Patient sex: M
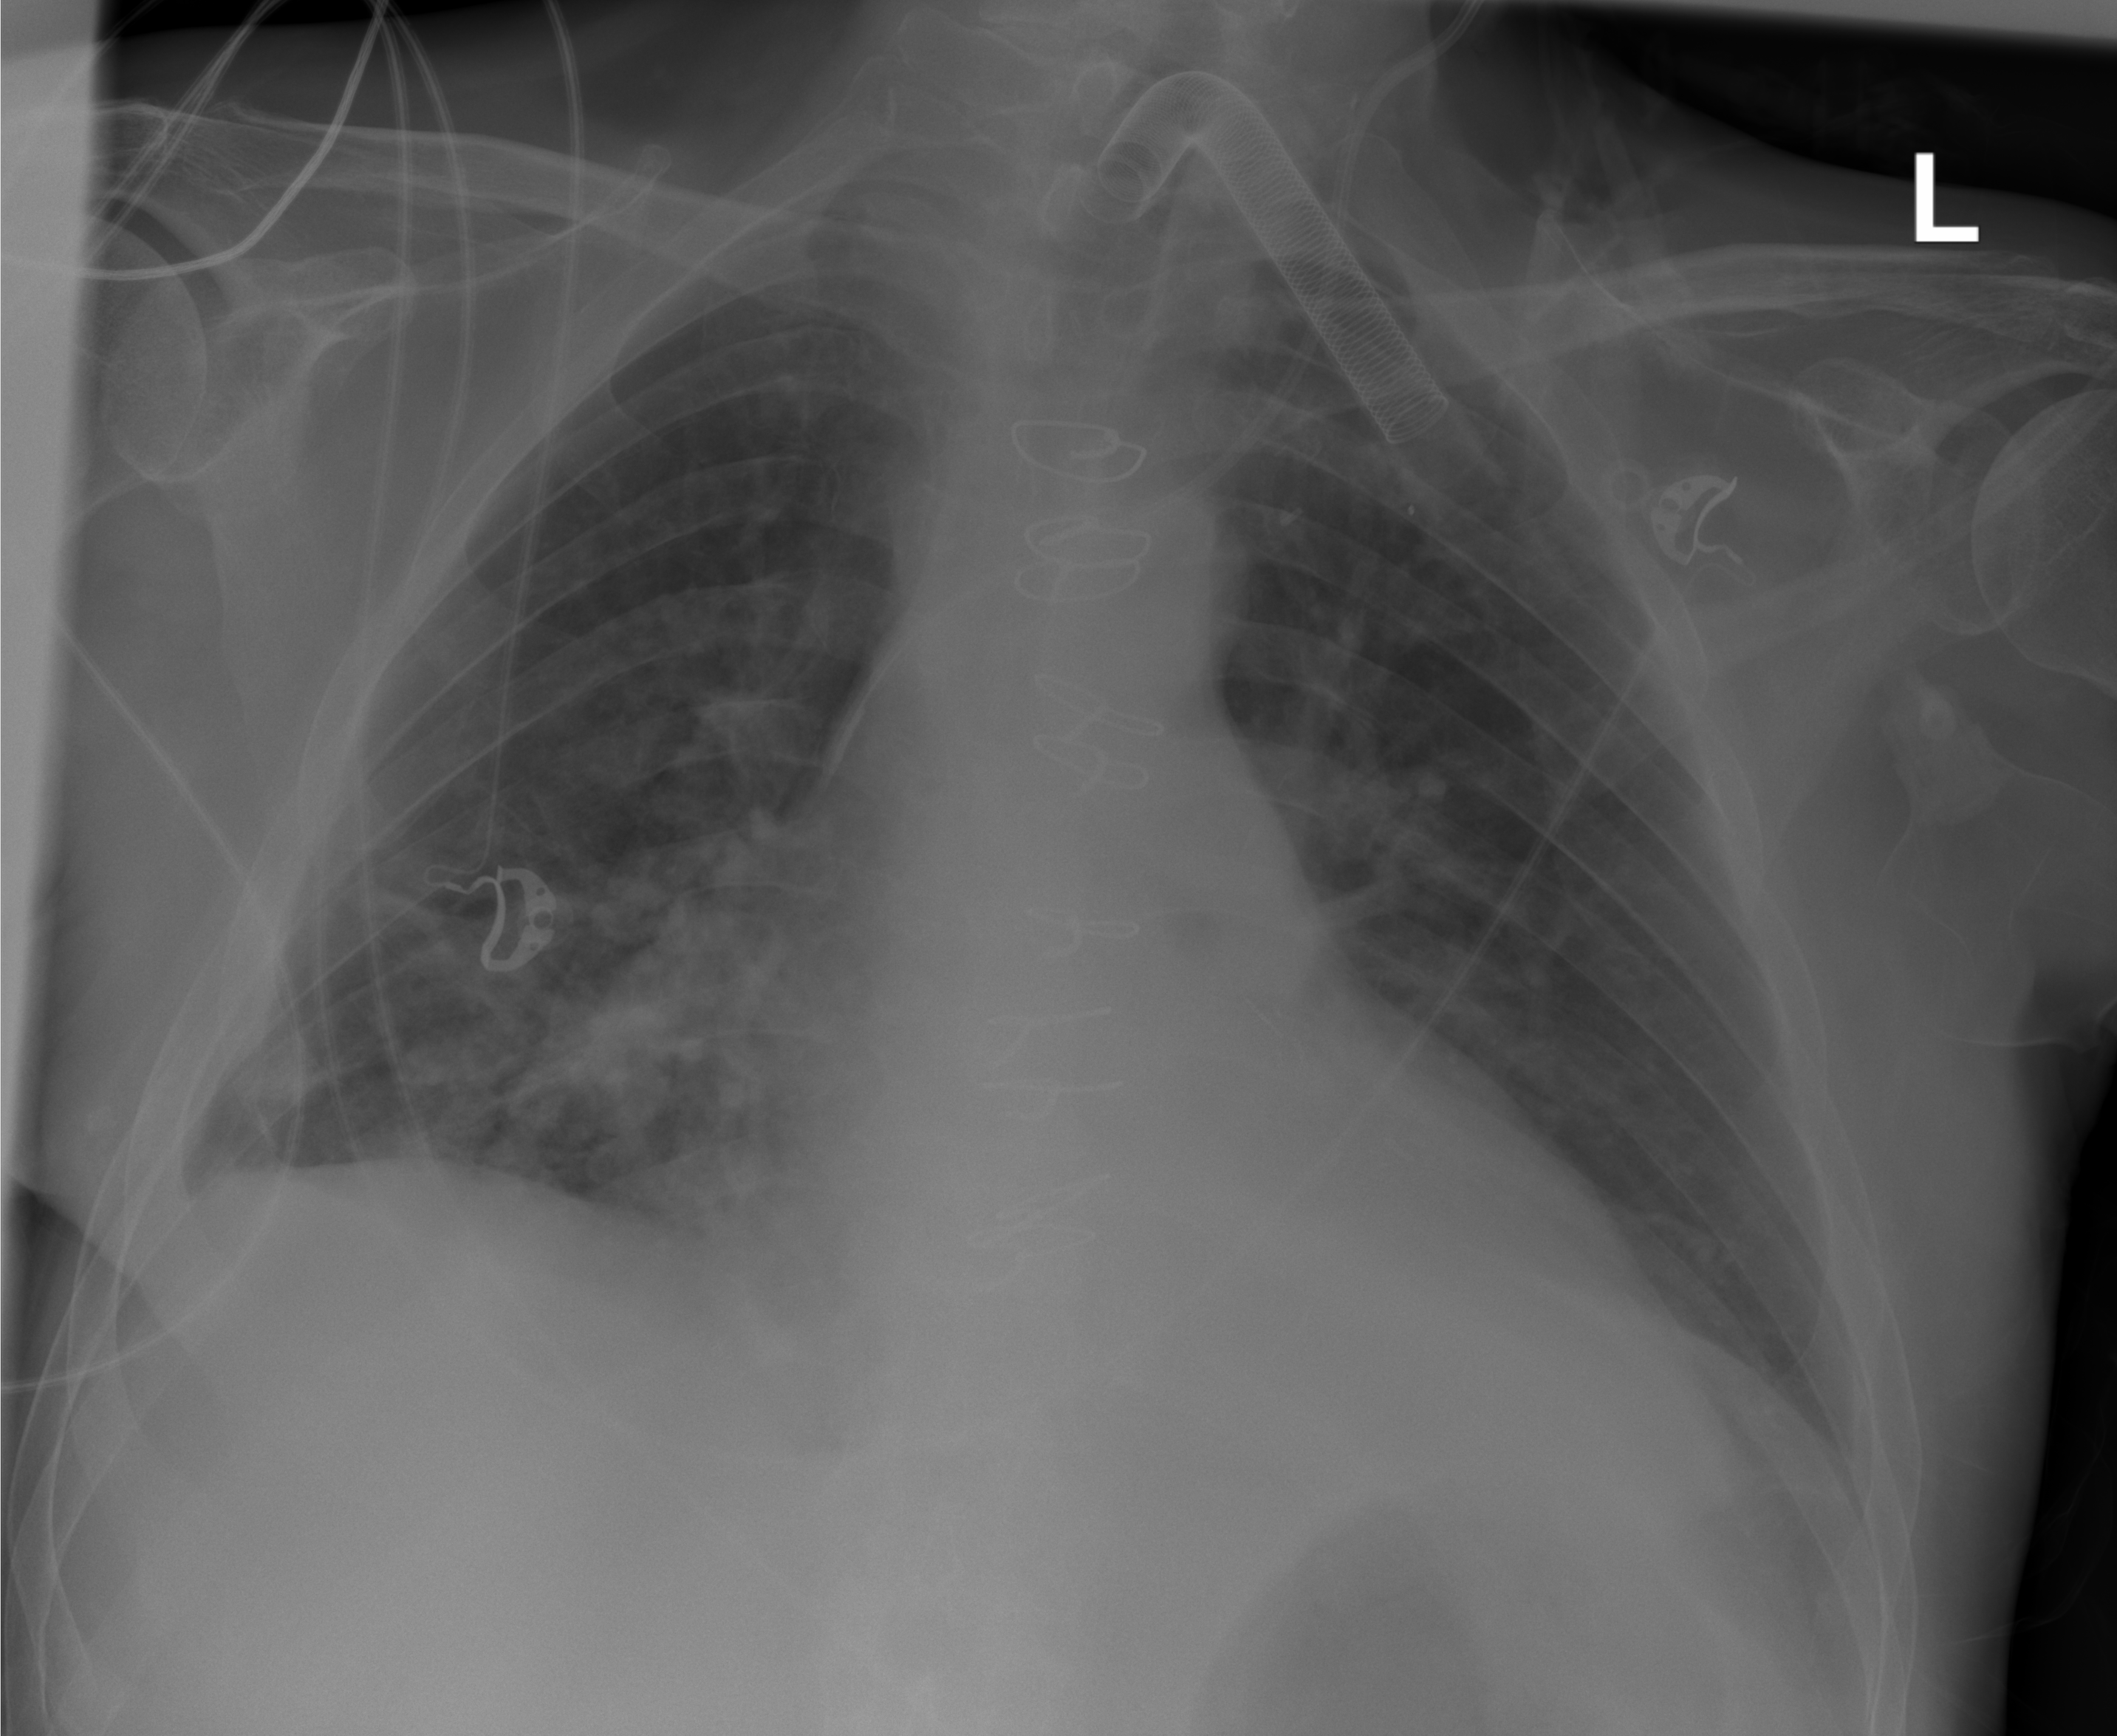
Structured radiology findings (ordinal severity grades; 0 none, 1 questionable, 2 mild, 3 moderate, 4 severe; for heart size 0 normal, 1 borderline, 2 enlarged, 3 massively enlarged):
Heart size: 2
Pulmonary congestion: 0
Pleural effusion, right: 2
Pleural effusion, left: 0
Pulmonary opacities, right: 2
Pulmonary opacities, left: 0
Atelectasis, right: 2
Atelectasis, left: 0